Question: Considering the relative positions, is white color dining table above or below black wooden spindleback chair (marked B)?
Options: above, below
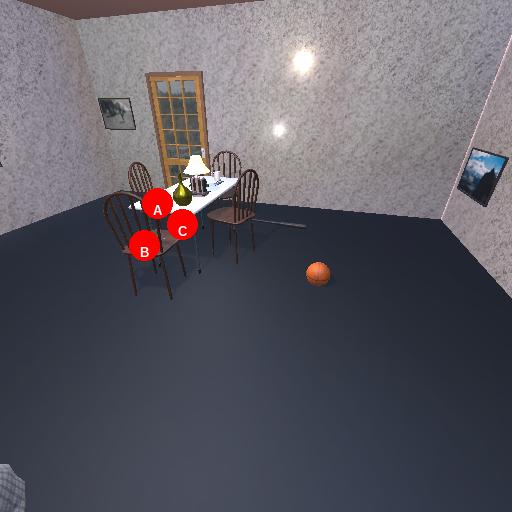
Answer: above